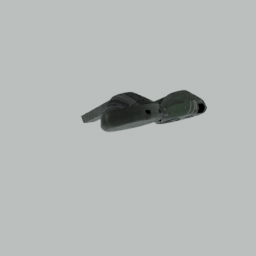
Label: electronics